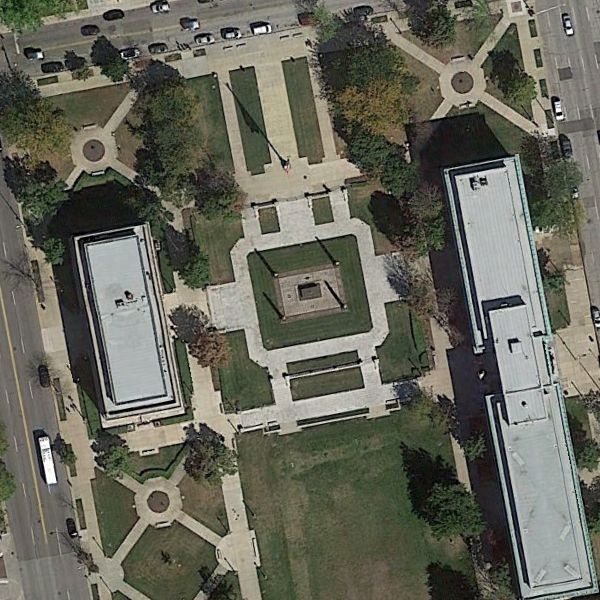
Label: Square